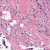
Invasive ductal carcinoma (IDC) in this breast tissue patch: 1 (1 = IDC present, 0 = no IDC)